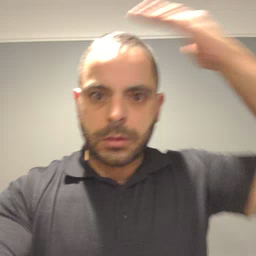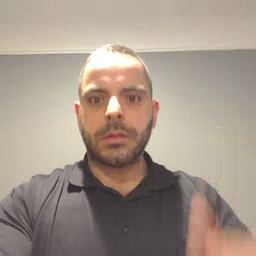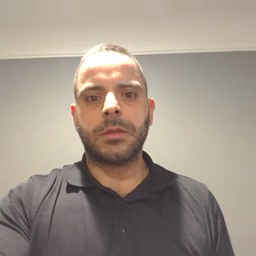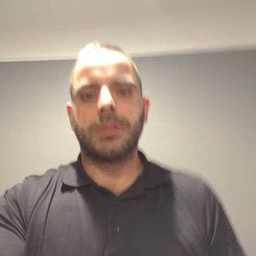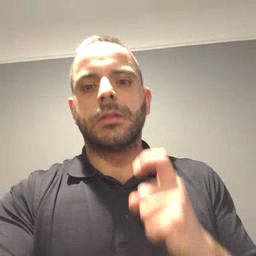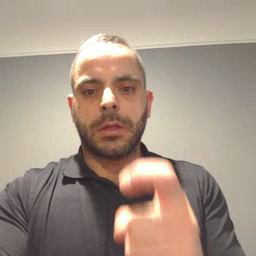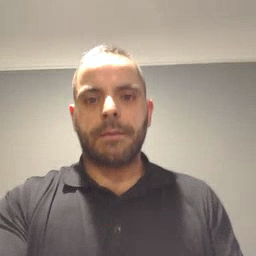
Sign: gift